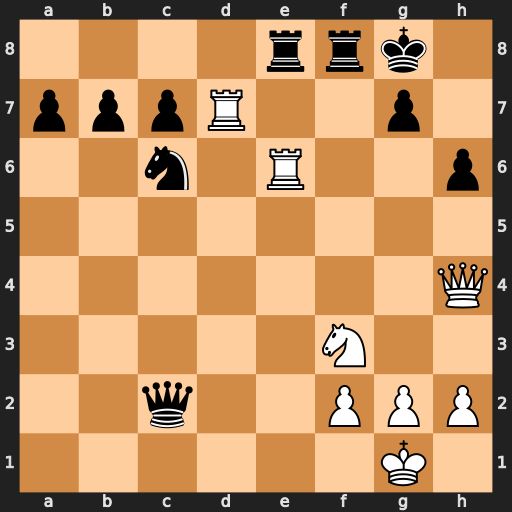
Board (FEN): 4rrk1/pppR2p1/2n1R2p/8/7Q/5N2/2q2PPP/6K1
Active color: w
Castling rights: -
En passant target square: -
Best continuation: Rxg7+ Kxg7 Qxh6+